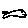
Label: fish